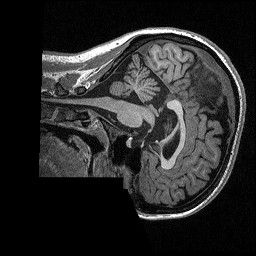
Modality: T1w
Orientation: sagittal
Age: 28
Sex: female
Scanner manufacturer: siemens
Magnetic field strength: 3 T
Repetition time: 2.3 s
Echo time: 0.00298 s